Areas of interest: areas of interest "Shopping Mall"
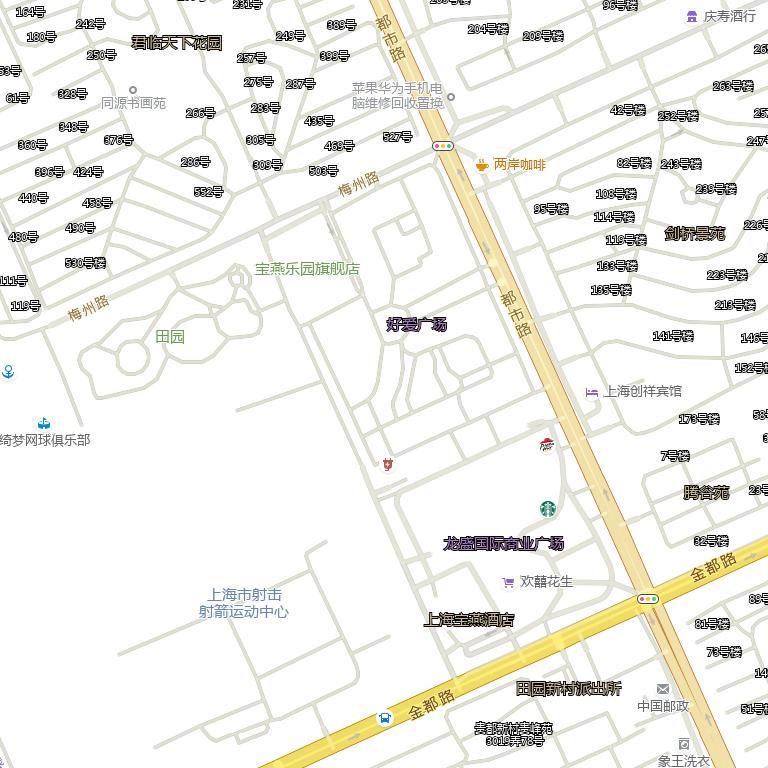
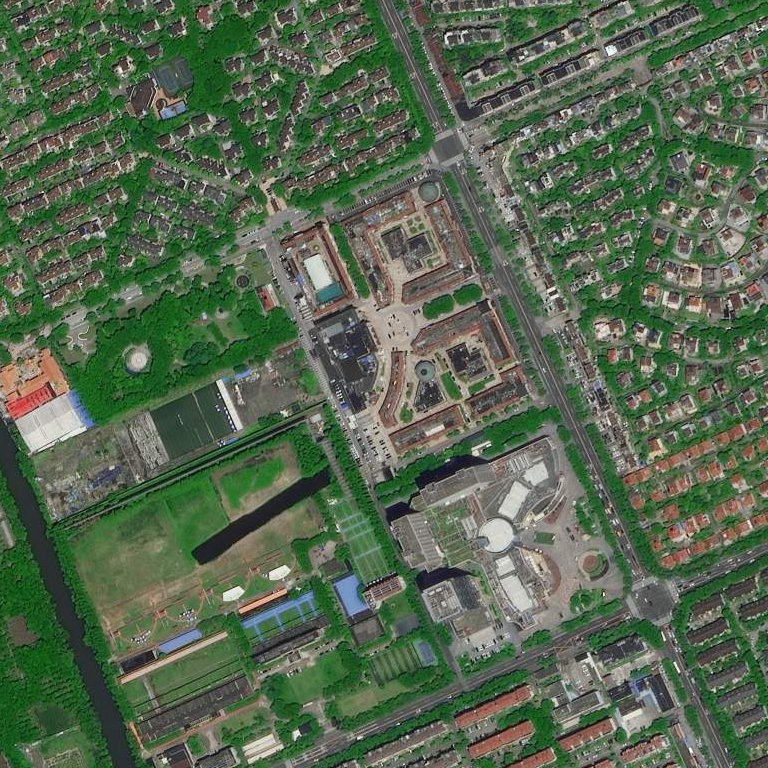